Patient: sex F, age 46
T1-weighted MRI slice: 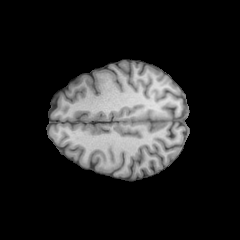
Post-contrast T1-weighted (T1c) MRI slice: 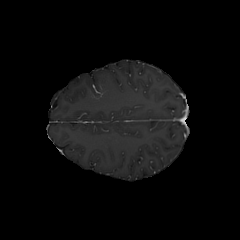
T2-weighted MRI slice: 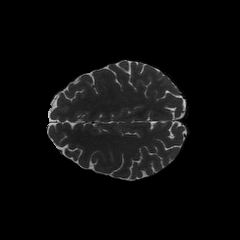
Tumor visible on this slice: no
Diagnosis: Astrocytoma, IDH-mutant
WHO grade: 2